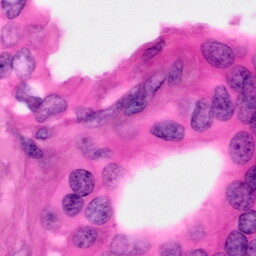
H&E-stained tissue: Pancreatic